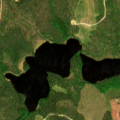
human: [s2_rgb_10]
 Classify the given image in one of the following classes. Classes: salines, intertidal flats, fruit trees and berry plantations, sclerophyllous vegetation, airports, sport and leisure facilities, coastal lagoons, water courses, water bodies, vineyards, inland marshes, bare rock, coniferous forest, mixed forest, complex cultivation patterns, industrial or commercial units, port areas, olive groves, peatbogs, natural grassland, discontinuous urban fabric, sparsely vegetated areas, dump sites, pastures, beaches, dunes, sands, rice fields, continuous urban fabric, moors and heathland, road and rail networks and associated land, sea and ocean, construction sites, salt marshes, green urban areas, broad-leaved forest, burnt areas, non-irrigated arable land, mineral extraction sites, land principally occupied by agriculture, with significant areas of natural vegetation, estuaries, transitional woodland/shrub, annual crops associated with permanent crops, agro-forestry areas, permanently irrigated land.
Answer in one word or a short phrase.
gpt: coniferous forest, transitional woodland/shrub, water bodies